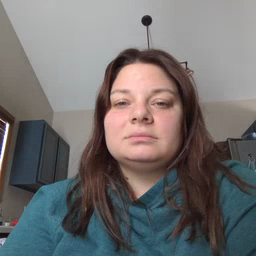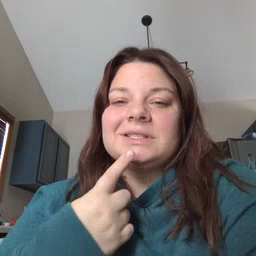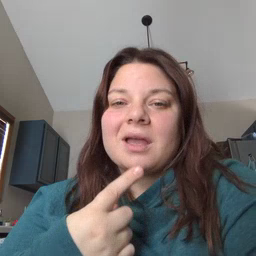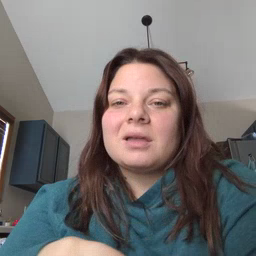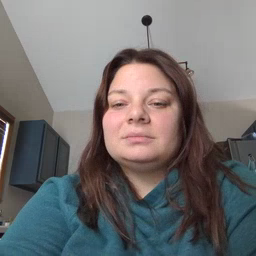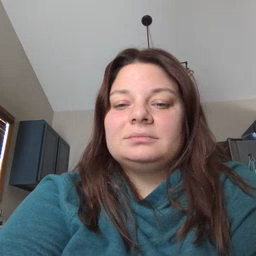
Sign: say